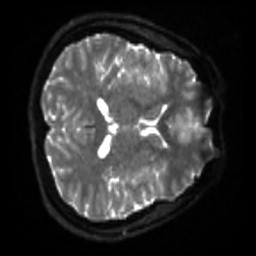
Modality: sbref
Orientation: axial
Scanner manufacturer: siemens
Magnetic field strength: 3 T
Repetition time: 4 s
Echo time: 0.0594 s